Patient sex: M
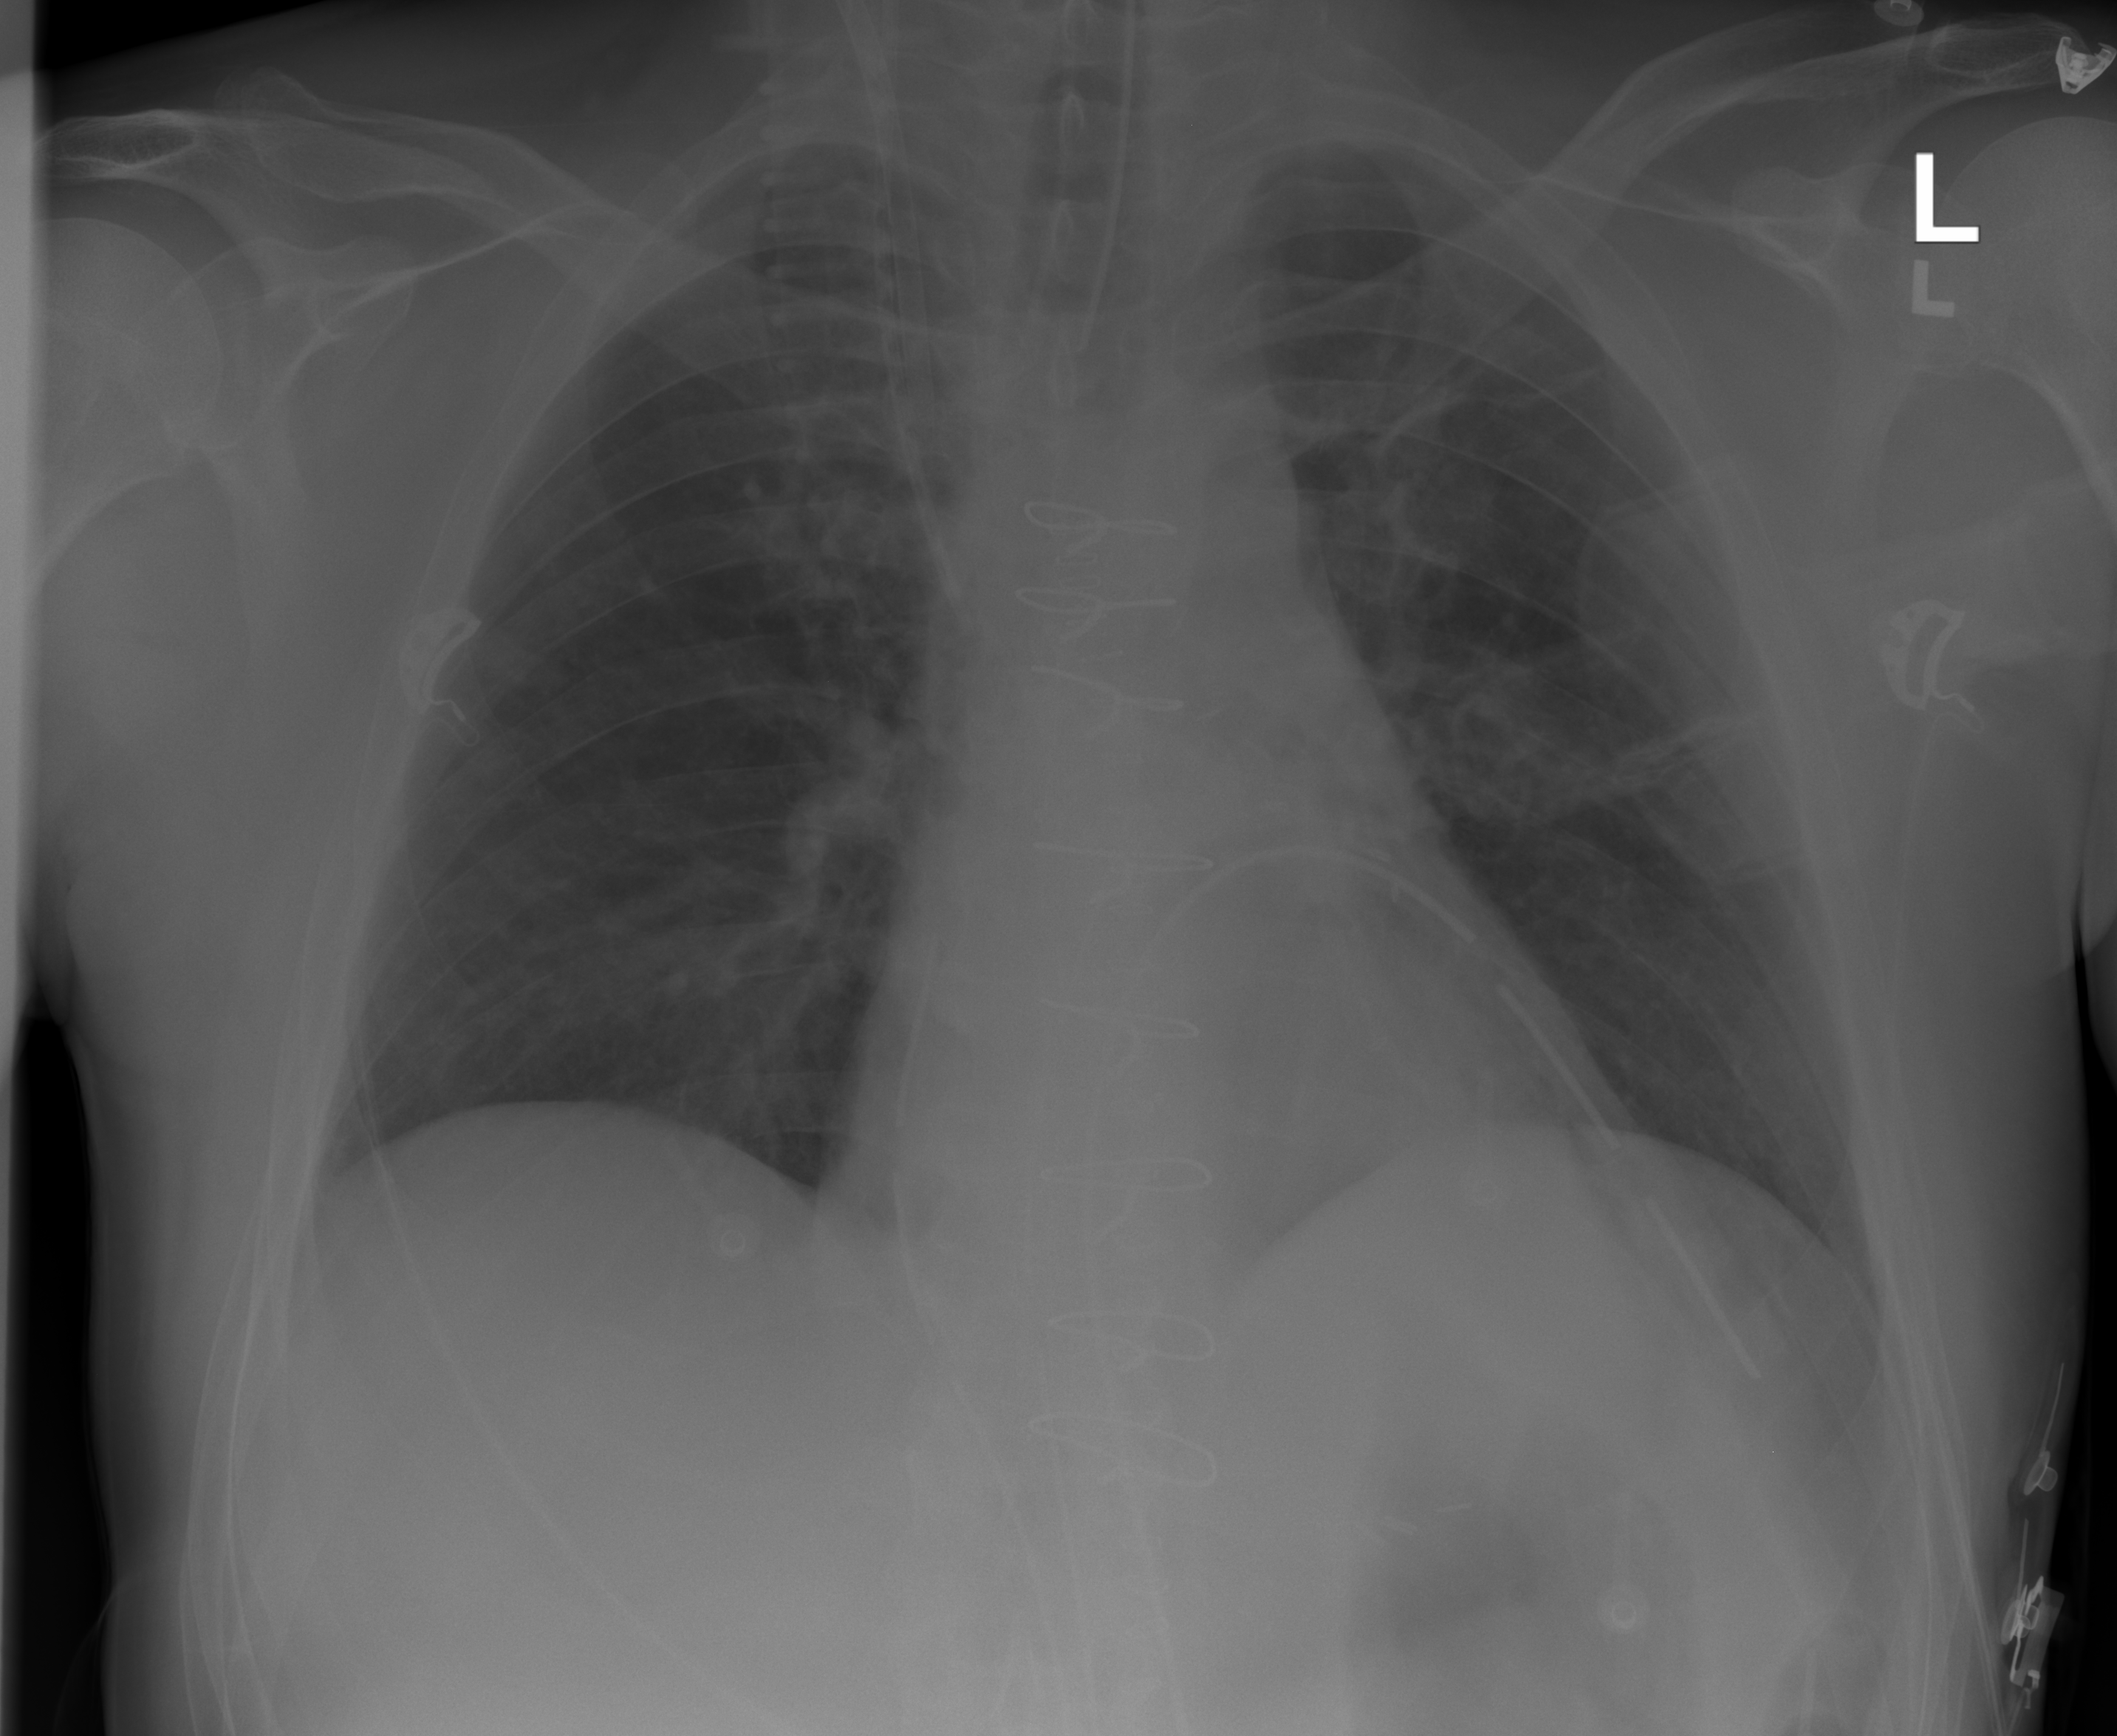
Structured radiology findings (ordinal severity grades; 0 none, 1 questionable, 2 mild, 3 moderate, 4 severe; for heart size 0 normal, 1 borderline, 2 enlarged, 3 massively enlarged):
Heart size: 0
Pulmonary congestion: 0
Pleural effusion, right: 0
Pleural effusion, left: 0
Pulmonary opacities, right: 0
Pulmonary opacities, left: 0
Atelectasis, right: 1
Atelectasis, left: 1